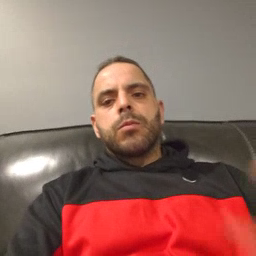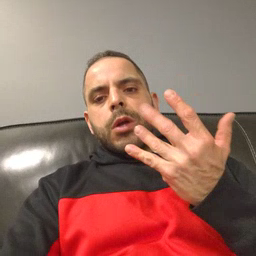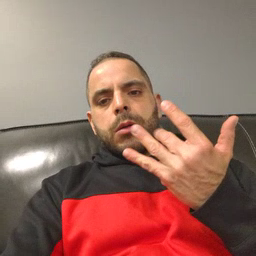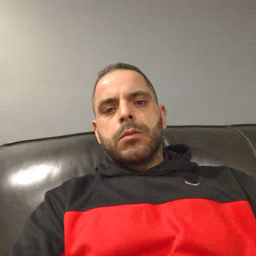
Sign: wait